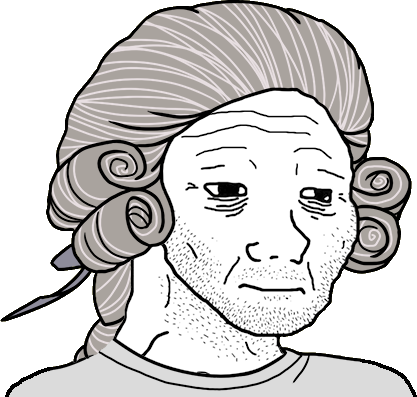
Label: 5_Doomer